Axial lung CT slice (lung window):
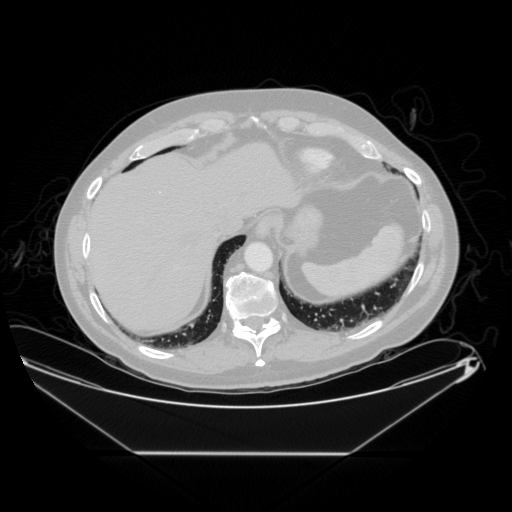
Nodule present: no